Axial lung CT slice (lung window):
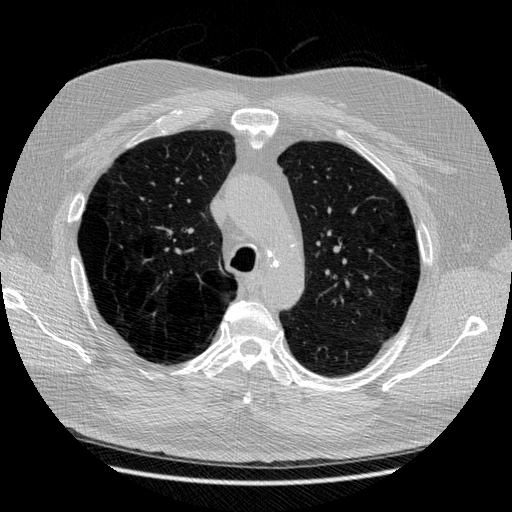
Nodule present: no